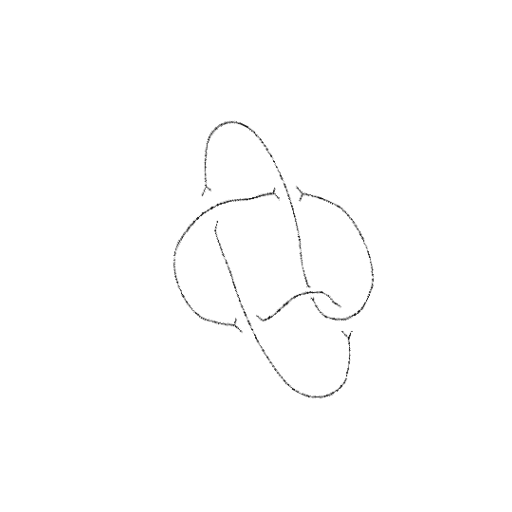
Crossing number: 5